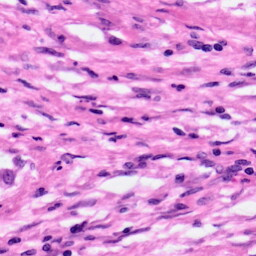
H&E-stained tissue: Pancreatic